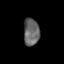
Tissue: lung
Cell type: Epithelial cells
Senescence score: 0.1596
Nuclear area (px): 417
Mean DAPI intensity: 102.986